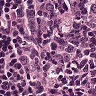
Metastatic tissue present: yes